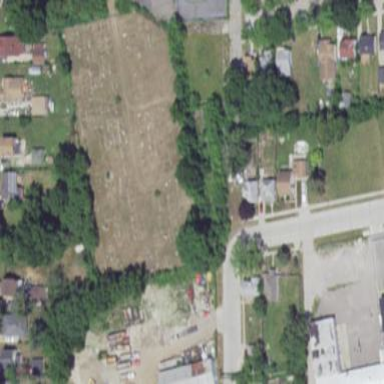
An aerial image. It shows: Cemetery.